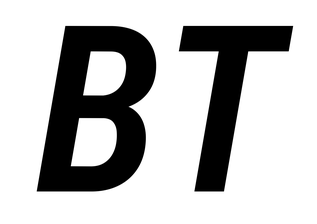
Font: Roboto-Italic_Condensed_SemiBold_Italic